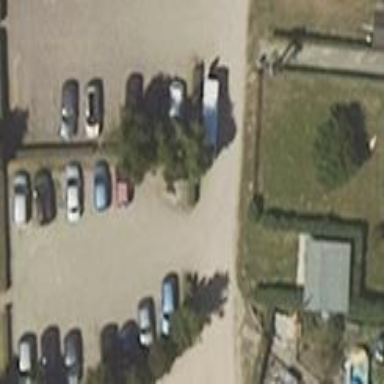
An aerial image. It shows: Parking area with surface.